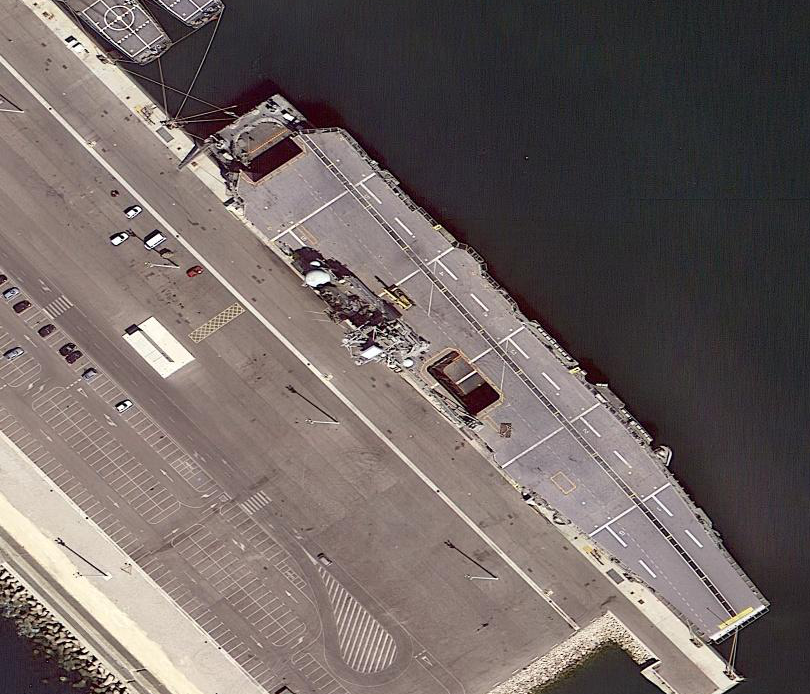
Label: aircraft_carrier